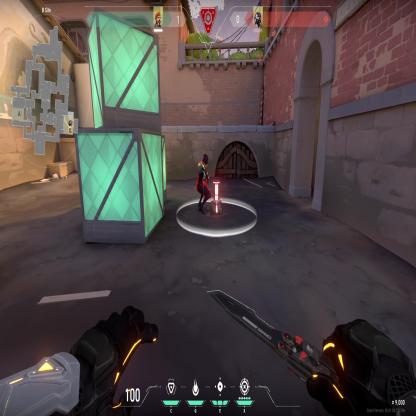
Label: planted spike ; enemy